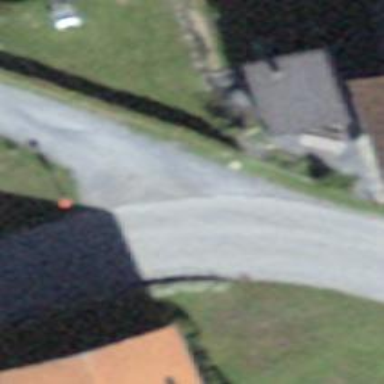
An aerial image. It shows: Tertiary road with asphalt surface.